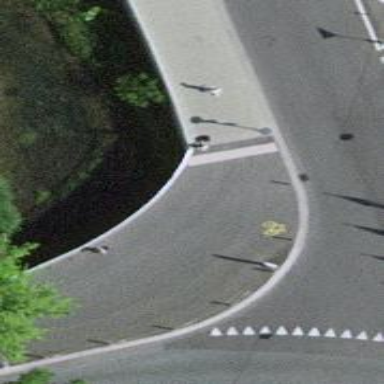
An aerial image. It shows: Asphalt sidewalk path.